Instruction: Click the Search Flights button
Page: home
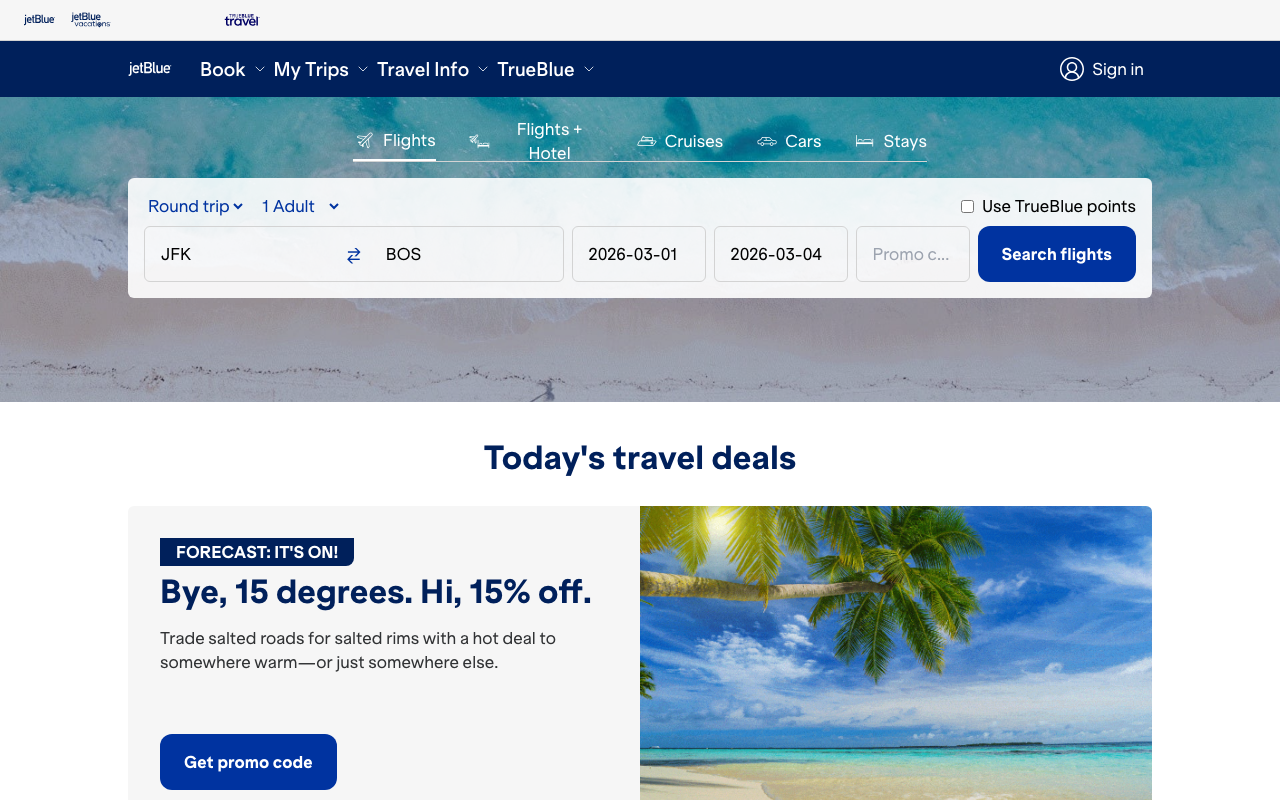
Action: click